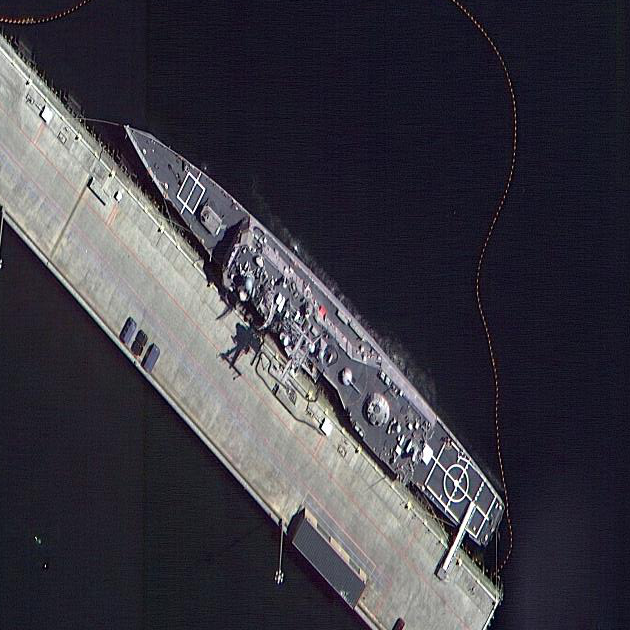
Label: Ticonderoga-class_cruiser